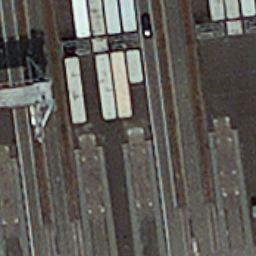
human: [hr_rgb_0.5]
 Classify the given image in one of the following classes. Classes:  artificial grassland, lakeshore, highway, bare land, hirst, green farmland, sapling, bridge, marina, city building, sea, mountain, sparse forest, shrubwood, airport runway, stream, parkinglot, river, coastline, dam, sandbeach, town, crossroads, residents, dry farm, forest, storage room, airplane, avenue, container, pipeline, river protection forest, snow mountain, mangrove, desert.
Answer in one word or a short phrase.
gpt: container